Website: crate-barrel
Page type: receipt
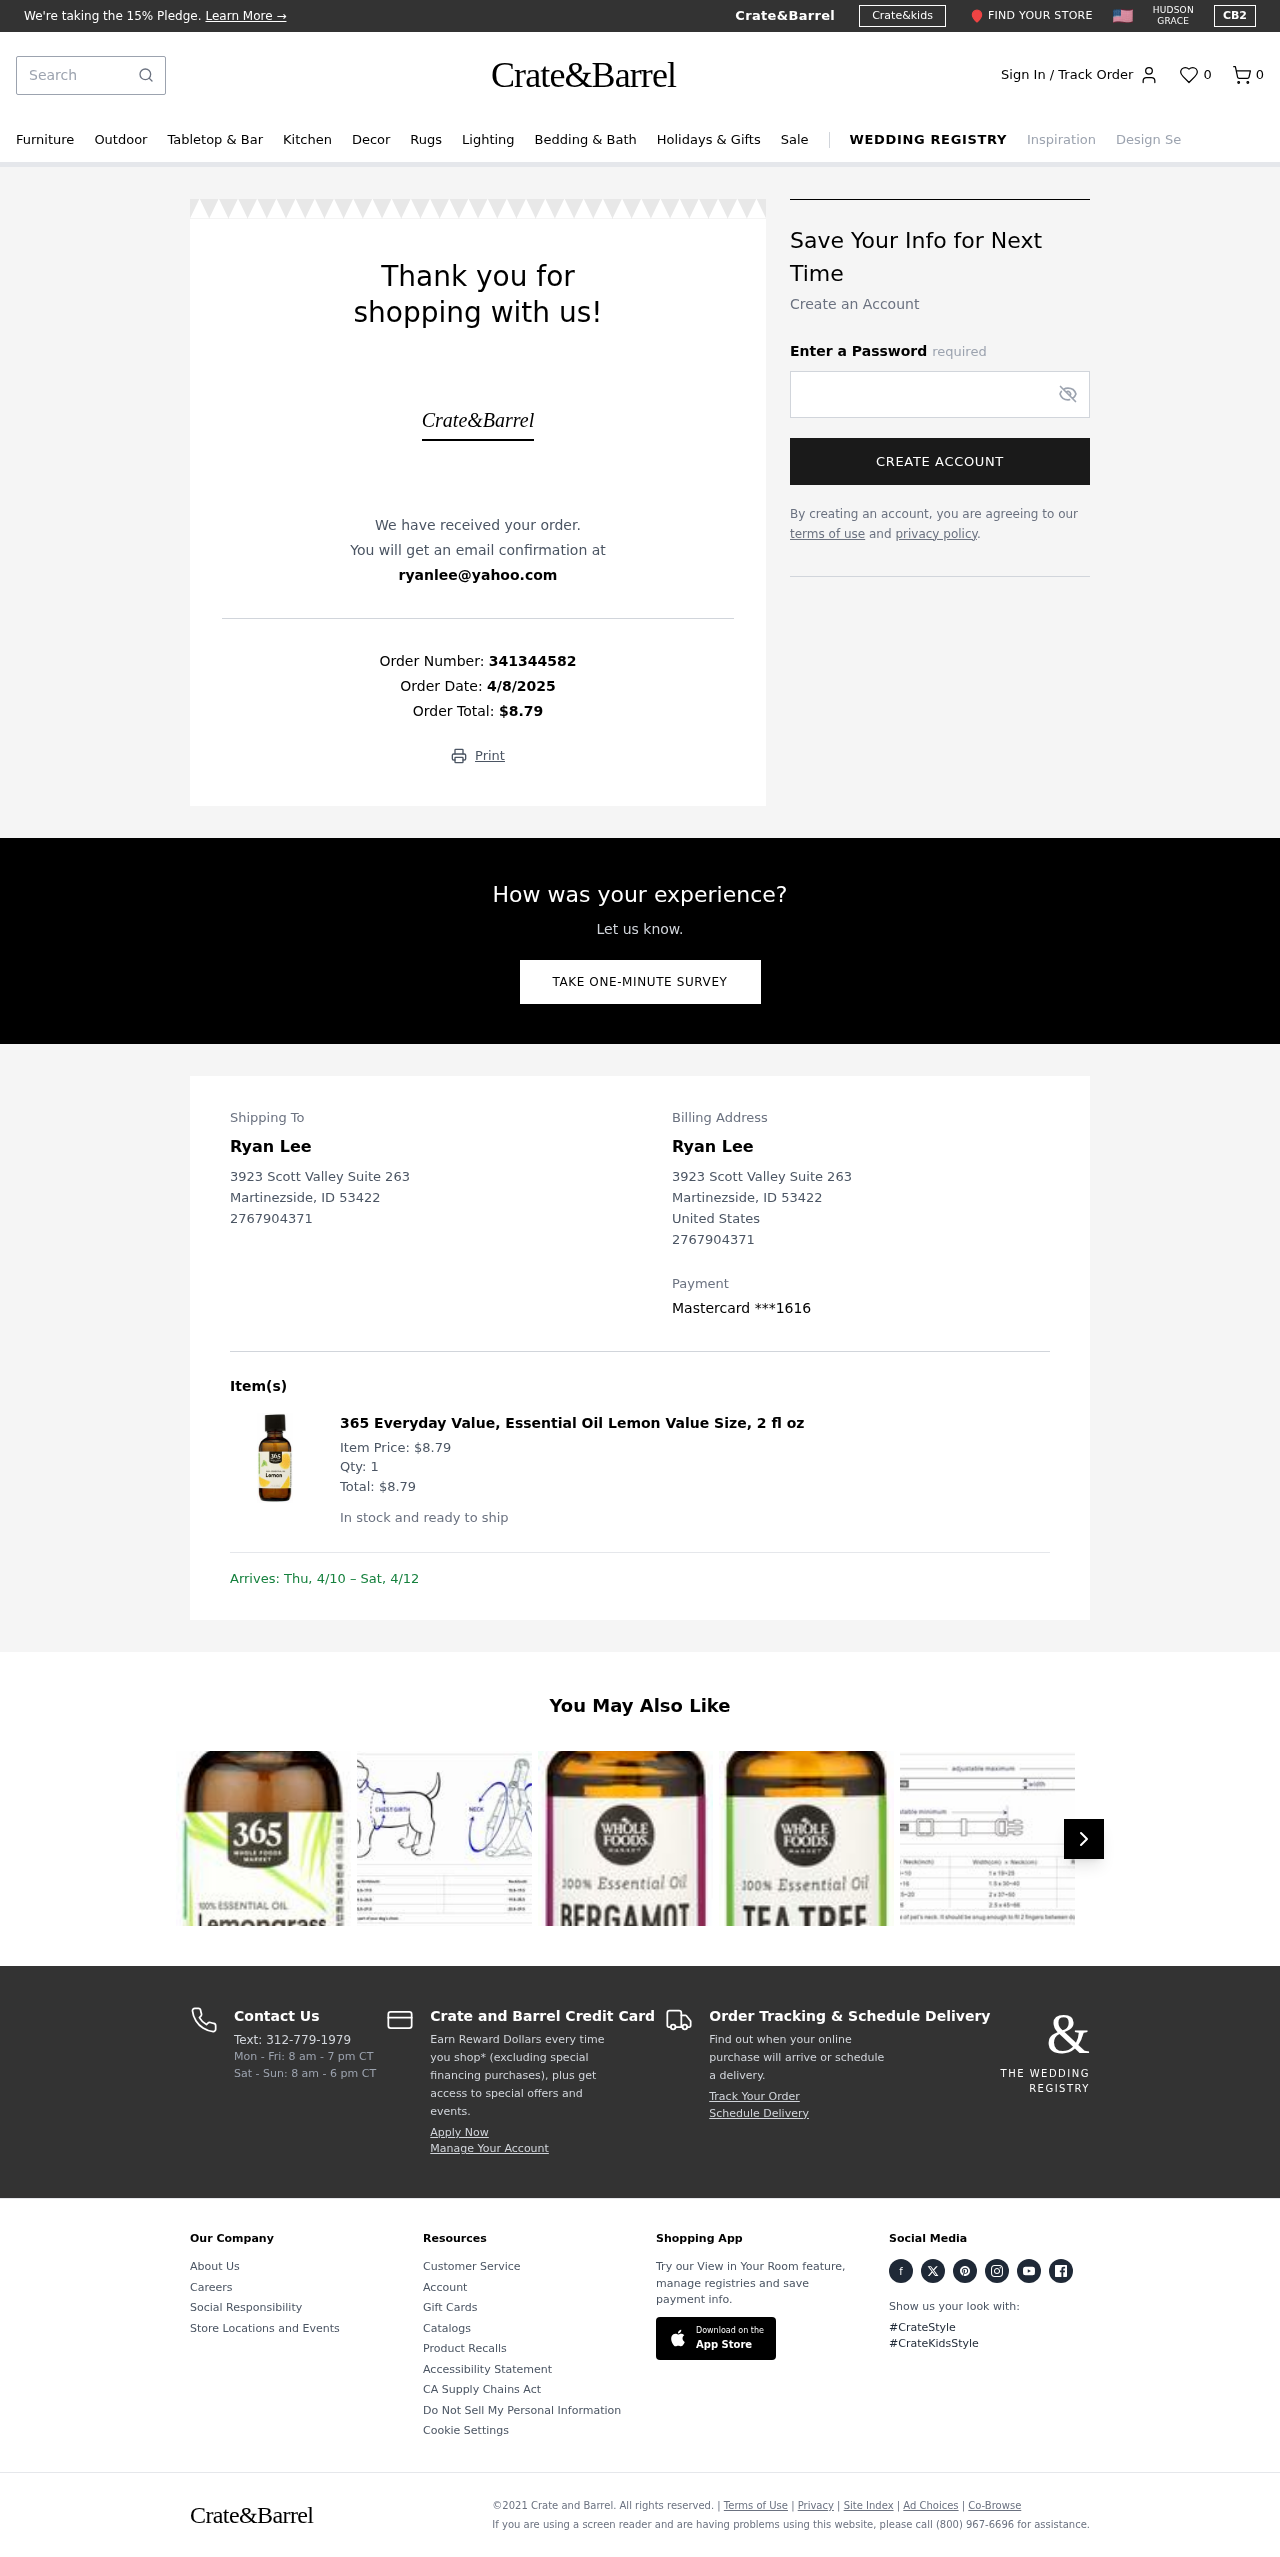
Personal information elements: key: PII_CARD_LAST4
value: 1616
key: PII_CARD_TYPE
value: Mastercard
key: PII_CITY
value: Martinezside
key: PII_COUNTRY
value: United States
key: PII_EMAIL
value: ryanlee@yahoo.com
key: PII_FULLNAME
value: Ryan Lee
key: PII_PHONE
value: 2767904371
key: PII_POSTCODE
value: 53422
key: PII_STATE_ABBR
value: ID
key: PII_STREET
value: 3923 Scott Valley Suite 263
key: PII_FULLNAME2
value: Ryan Lee
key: PII_CITY2
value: Martinezside
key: PII_STATE_ABBR2
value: ID
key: PII_POSTCODE_FULL
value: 53422
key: PII_POSTCODE_NUMERIC
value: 53422
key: PII_PHONE2
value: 2767904371
Product elements: key: PRODUCT1_NAME
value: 365 Everyday Value, Essential Oil Lemon Value Size, 2 fl oz
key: PRODUCT1_PRICE
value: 8.79
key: PRODUCT1_QUANTITY
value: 1
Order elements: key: ORDER_NUM_ITEMS
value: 0
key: ORDER_ID
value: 341344582
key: ORDER_DATE
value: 4/8/2025
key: ORDER_TOTAL
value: $8.79
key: ORDER_ITEM_TOTAL
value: $8.79
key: ORDER_DELIVERY_DATE
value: Thu, 4/10 – Sat, 4/12
Search elements: key: HEADER_SEARCH
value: Search
Other elements: key: FAVORITES_COUNT
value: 0